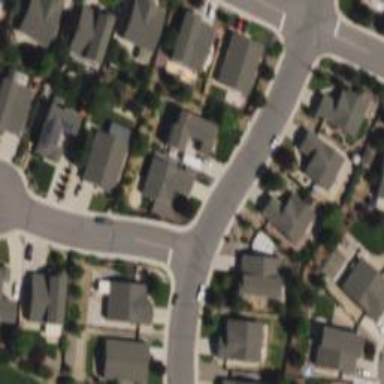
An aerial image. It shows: Residential road with separate asphalt sidewalk.